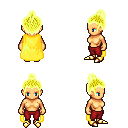
a pixel art fantasy rpg character, female body template, human, tanned skin, yellow cape, red pants, gold short topknot hairstyle, gold boots, four views (front, back, left, right), 2x2 character sprite sheet, small pixel art, hard edges, no anti-aliasing